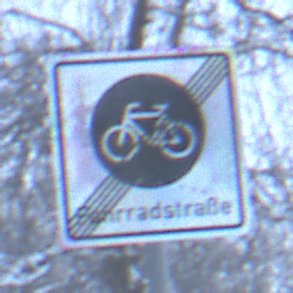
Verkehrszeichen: EndeFahrradstrasse
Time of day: Midday
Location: Outdoor (Nature)
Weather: Overcast
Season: Winter
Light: Natural